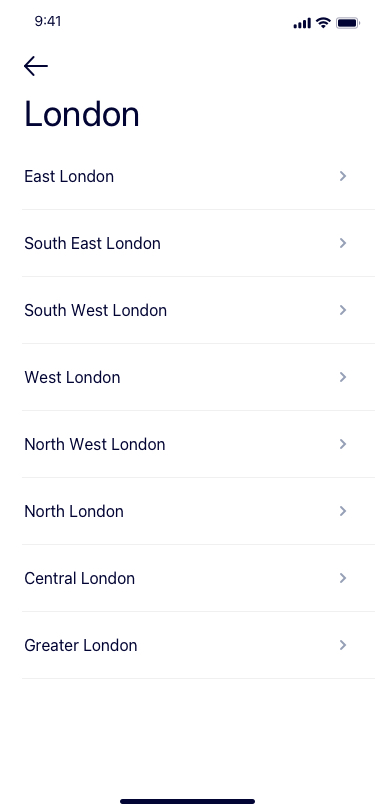
Text in this UI design:
East London
South East London
South West London
West London
North West London
North London
Central London
Greater London